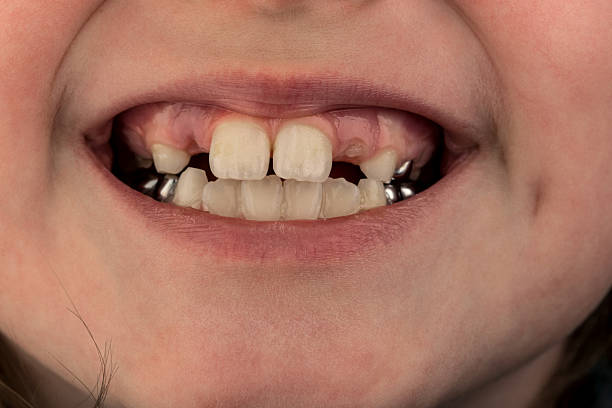
Condition: hypodontia